Question: In Firebug, there's an option to toggle/view HTML comments:

Is there any way to do this in Chrome Developer Tools?
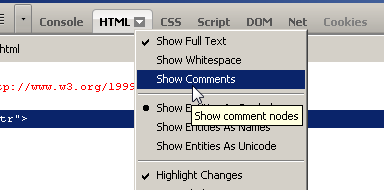
Answer: I would like to give a more detailed answer to this question. Note that this answer corresponds to chrome version - 56.0.2924.87 (64-bit).
Let's take a demo site - <URL>.
On inspection you can see that there are a few comments near the top:
<URL>
Click the 'Customize and control DevTools' option (the three dots near the top right corner):
<URL>
Select the settings option. You should be able to see 'Show HTML comments':
<URL>
Disable to 'Show HTML comments' to remove comments. Now all comments are hidden!
<URL>
Thank you!